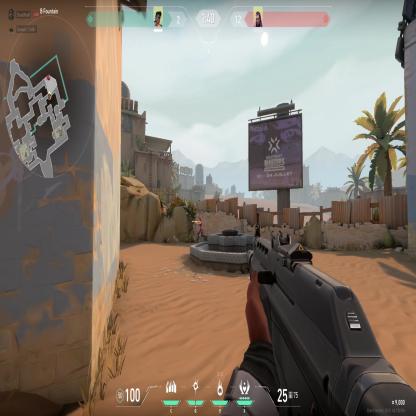
Label: enemy